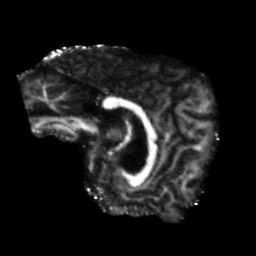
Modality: FA
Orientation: sagittal
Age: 42
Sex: male
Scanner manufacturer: siemens
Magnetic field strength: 3 T
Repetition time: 5.47 s
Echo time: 0.0854 s